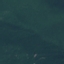
Land use / land cover: Forest